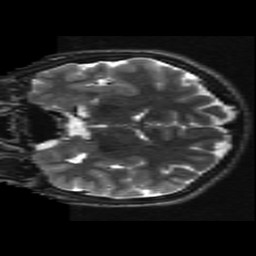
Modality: T2w
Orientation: coronal
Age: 16
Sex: male
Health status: ill
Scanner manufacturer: ge
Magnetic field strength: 3 T
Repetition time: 7.5 s
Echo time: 0.1009 s